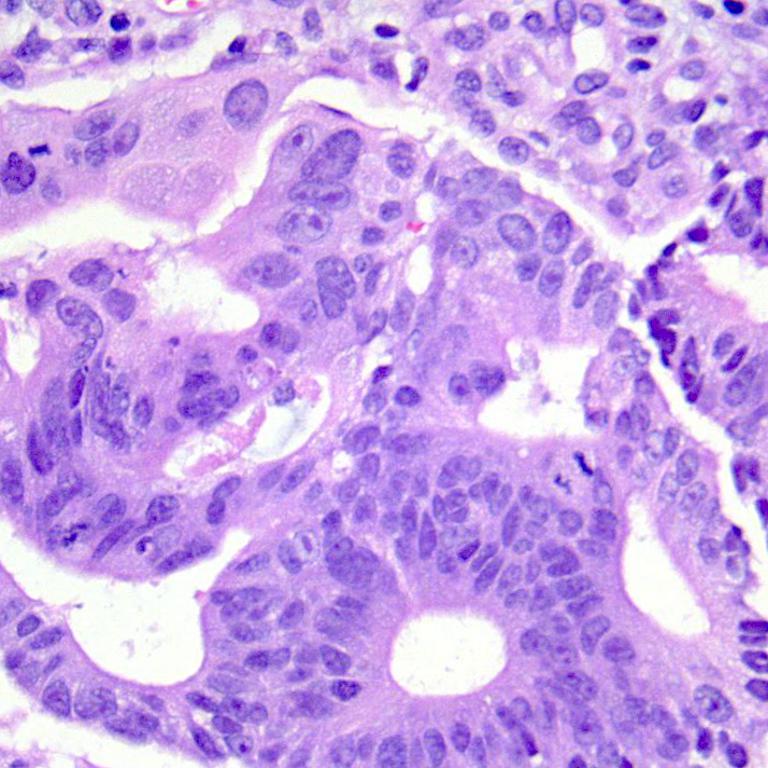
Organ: colon
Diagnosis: adenocarcinomas